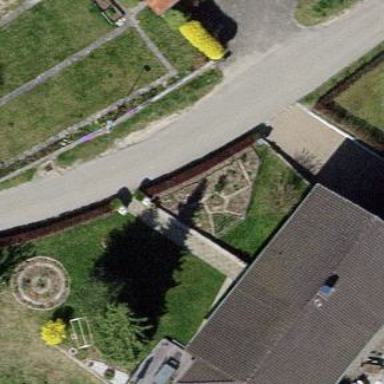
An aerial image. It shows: Garden area designed specifically for growing vegetables.